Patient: sex M, age 71
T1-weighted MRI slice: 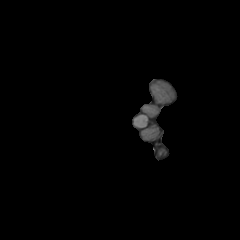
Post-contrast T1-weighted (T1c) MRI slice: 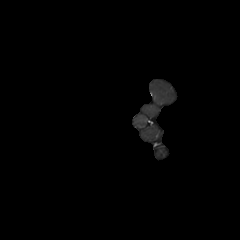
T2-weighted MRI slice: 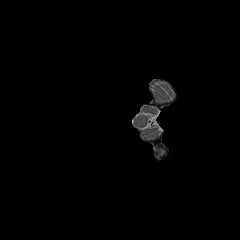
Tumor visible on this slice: no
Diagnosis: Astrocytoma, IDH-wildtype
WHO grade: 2